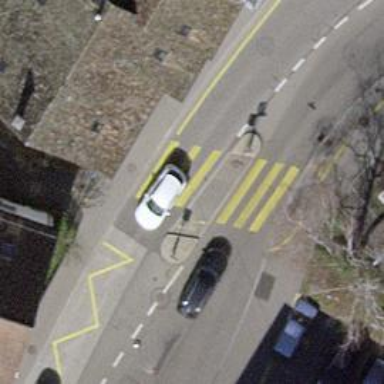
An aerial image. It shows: Marked zebra crossing with island in the middle.